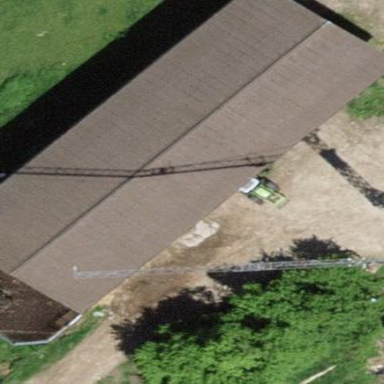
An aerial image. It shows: Farm auxiliary building.